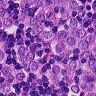
Metastatic tissue present: yes